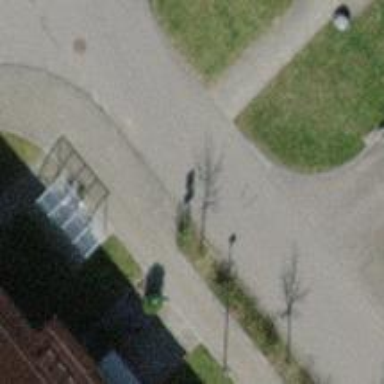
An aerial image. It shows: Asphalt footway with unmarked crossing.